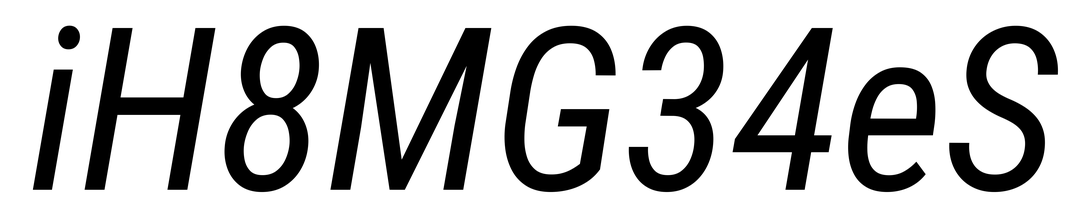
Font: Roboto-Italic_Condensed_Italic